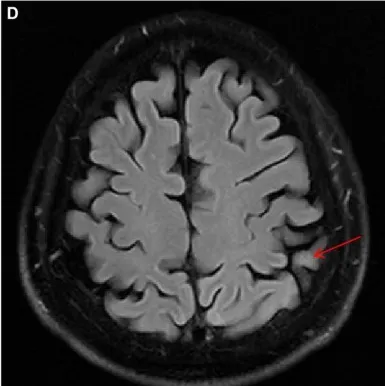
Serial T2-weighted FLAIR MRI images of lesions in the left temporal and parietal lobes (the red arrows). (C,D) Day171.
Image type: radiology (mri)